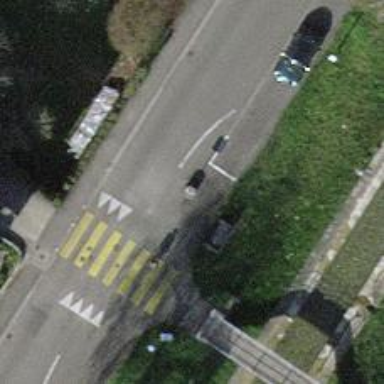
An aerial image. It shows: Block barrier.